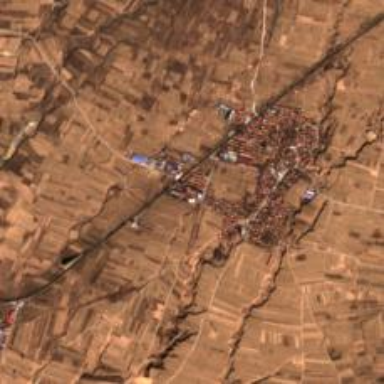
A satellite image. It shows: Ethnic township within town.